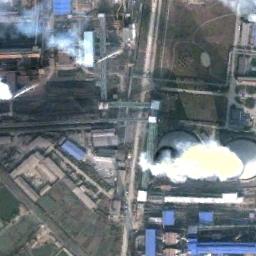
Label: thermal_power_station